Interaction volume radius: 5 \u00c5
Interaction volume height: 10 \u00c5
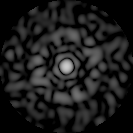
Disorder parameter: 0.8479